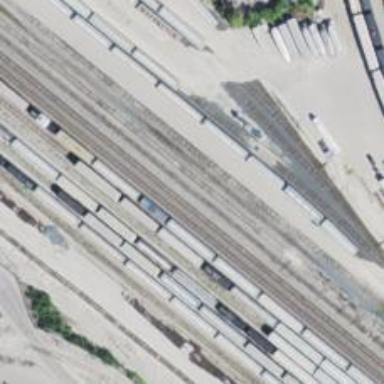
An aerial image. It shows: View of railway yard.